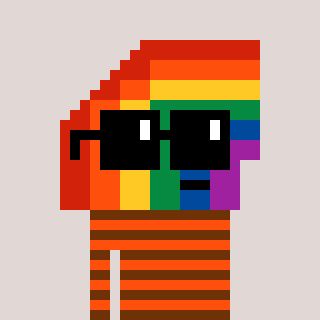
a pixel art character with square black sunglasses, a rainbow-shaped head and a orange-colored body on a warm background